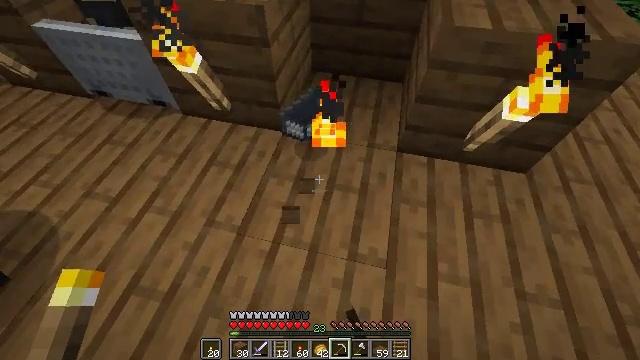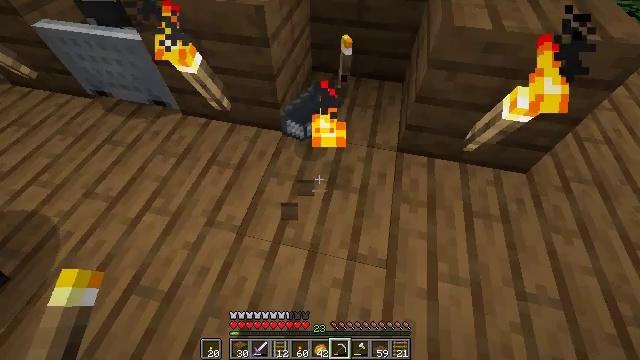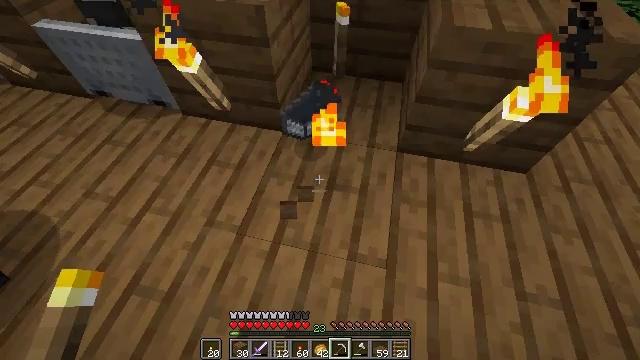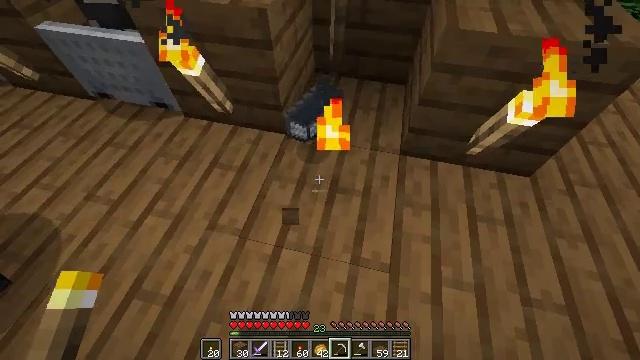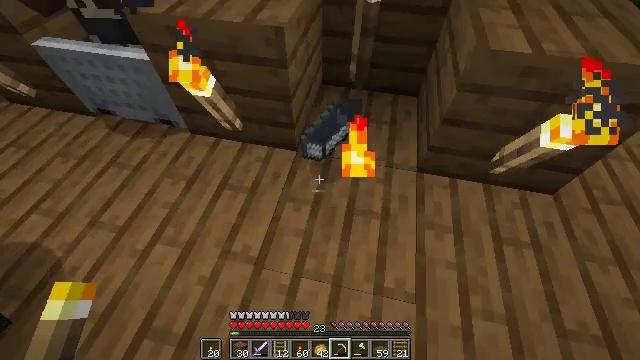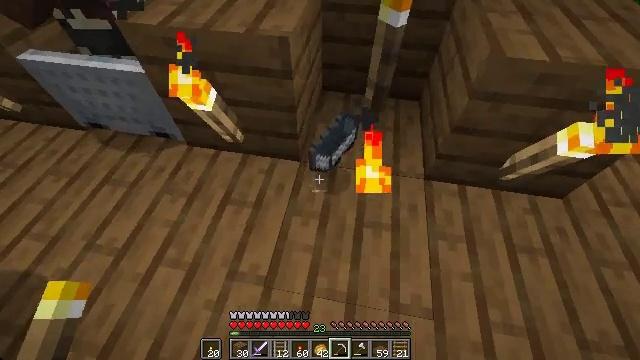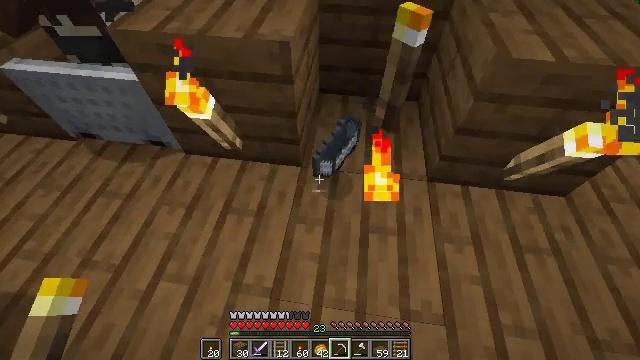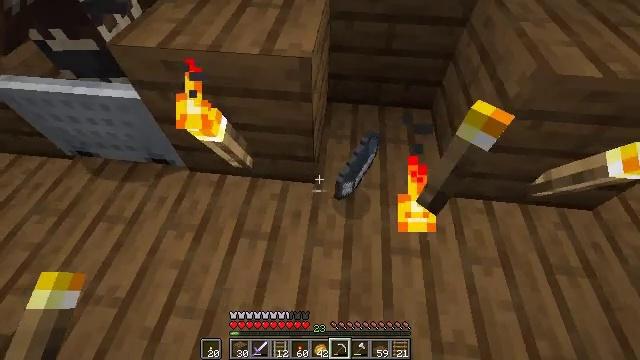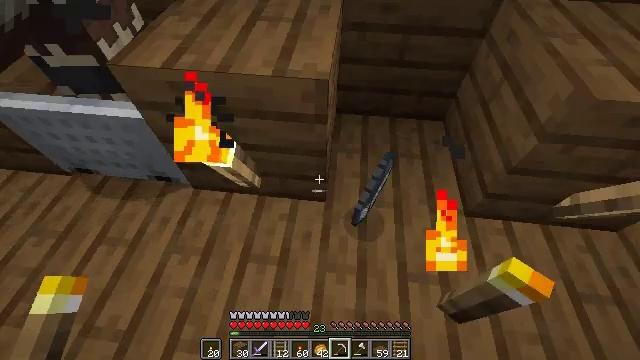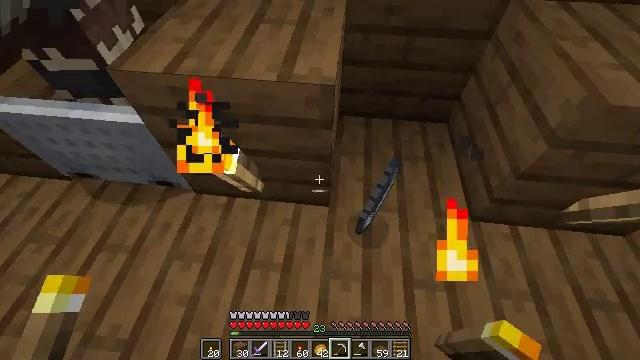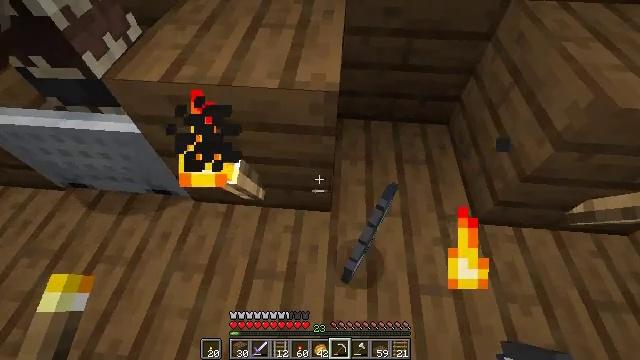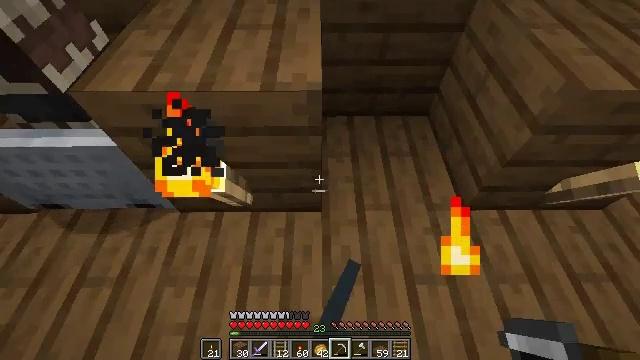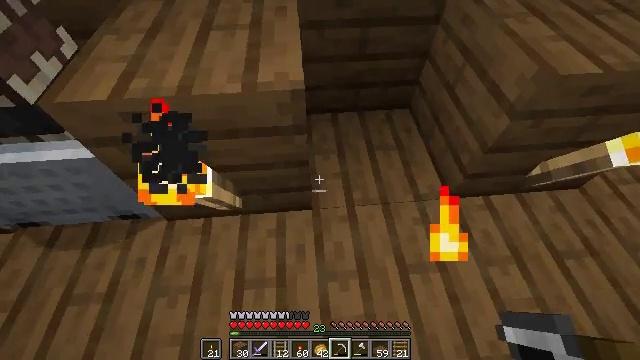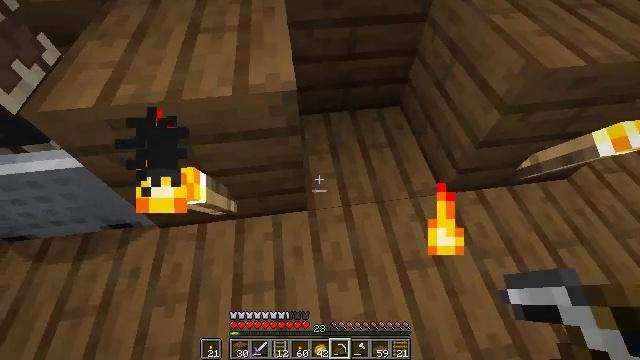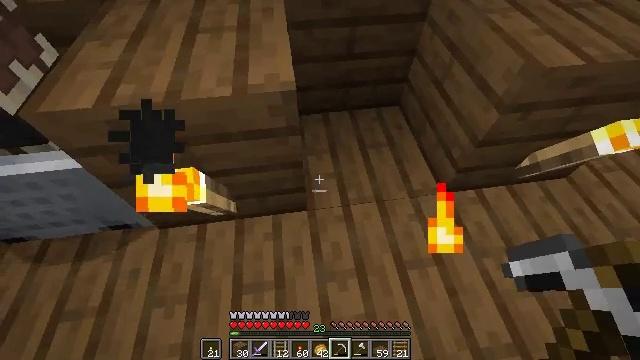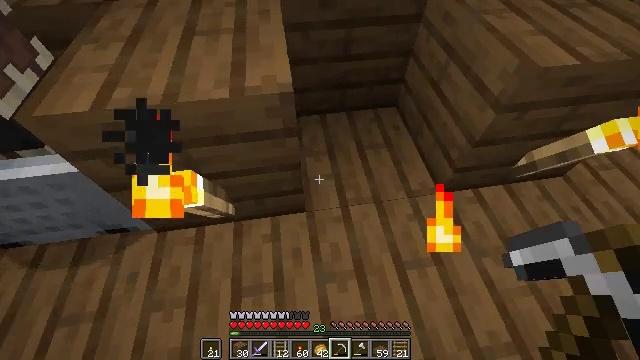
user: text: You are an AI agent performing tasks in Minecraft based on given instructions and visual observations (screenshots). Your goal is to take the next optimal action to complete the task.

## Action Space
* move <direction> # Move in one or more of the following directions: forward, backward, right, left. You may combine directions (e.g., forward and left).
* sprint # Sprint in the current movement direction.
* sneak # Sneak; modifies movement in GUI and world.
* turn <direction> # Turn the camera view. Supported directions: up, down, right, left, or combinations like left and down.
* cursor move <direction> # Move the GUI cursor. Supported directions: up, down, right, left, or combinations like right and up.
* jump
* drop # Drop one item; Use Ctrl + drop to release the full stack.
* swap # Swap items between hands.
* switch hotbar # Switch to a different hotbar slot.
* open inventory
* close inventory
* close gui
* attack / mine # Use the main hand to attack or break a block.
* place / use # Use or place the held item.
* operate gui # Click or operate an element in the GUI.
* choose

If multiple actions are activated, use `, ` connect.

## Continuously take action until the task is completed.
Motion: motion action
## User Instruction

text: Break the spruce trapdoor from a structure.
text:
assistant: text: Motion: no_op
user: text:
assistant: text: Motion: no_op
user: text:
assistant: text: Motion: move forward and move left
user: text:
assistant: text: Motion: move forward and move left, turn right
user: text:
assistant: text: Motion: move forward and move left, turn right
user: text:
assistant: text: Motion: move forward and move left, turn right
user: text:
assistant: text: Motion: move forward, turn right
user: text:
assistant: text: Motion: no_op
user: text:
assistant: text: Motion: no_op
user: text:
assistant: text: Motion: turn right
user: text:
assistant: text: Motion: turn right
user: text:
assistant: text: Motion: turn right
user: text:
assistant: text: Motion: turn right
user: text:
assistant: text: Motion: no_op
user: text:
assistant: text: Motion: no_op
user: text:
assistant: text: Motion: no_op
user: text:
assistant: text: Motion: no_op
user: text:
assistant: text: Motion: move right
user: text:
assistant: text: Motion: move right
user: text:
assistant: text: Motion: move right, turn left and up
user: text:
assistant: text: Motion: move right, turn left and up
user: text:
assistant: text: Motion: move right, turn left and up
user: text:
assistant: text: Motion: turn left and up
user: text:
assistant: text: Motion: turn left and up
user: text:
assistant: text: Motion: turn left and up
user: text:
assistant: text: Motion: turn up
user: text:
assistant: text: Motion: no_op
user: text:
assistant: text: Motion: no_op
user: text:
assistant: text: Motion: move back
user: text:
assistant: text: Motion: move back